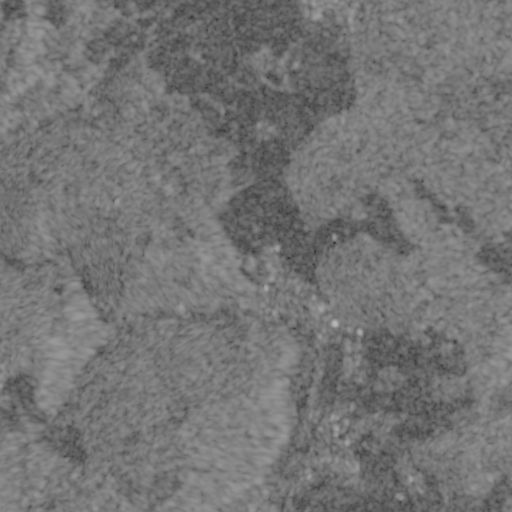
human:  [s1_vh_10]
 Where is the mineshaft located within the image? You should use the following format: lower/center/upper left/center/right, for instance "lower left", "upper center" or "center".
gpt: The mineshaft is located in the lower right of the image.
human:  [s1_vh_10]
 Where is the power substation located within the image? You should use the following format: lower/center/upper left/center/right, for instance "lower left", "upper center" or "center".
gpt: The power substation is located in the upper right of the image.
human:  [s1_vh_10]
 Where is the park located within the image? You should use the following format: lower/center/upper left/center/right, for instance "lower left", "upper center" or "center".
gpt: There is no park in the image.

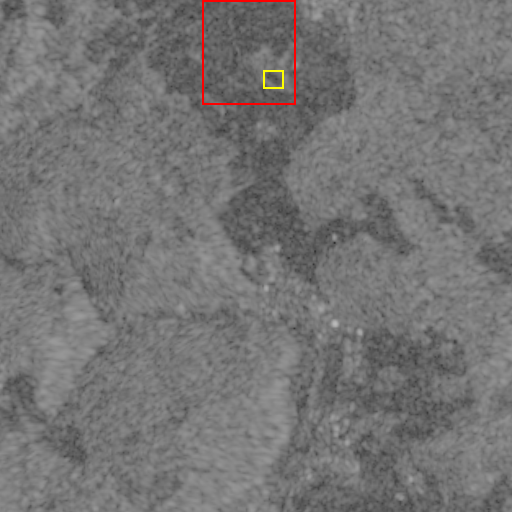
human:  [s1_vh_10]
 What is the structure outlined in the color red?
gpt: The structure outlined in red is a crop field.
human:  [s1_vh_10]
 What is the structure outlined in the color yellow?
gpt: The structure outlined in yellow is a park.
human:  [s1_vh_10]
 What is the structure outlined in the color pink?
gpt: There is no pink outline.